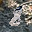
Label: 8